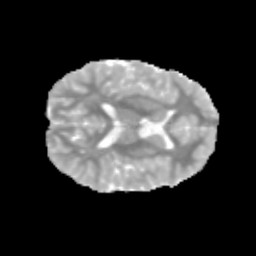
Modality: MD
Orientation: axial
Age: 13
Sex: male
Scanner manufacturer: siemens
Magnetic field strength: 3 T
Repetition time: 3.8 s
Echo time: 0.07 s